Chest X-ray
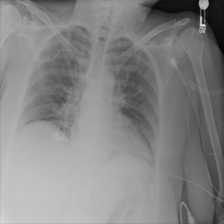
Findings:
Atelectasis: negative
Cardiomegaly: negative
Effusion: negative
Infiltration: negative
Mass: negative
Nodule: negative
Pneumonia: negative
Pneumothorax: negative
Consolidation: negative
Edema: negative
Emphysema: negative
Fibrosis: negative
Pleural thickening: negative
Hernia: negative